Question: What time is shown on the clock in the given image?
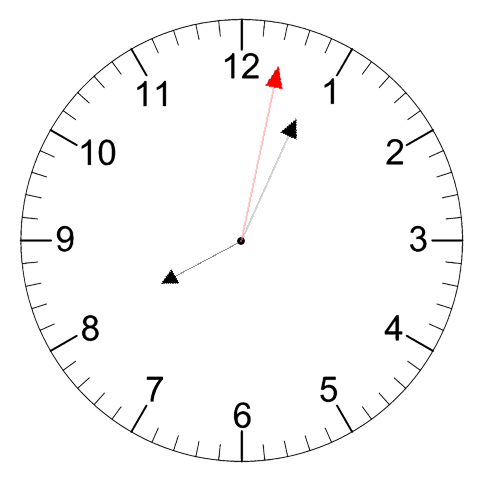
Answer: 08:04:02